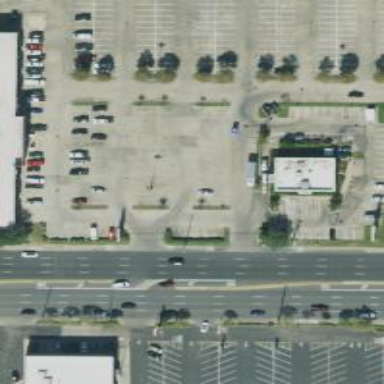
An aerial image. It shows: Parking space is available.